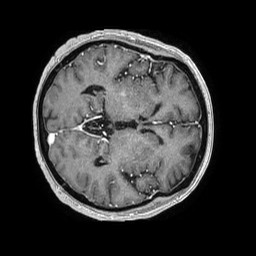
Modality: T1w
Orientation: axial
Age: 64
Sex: female
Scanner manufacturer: philips
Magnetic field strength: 1.5 T
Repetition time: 0.007649 s
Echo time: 0.003525 s